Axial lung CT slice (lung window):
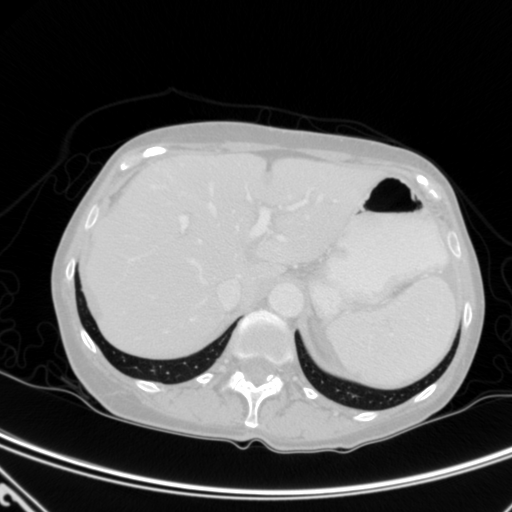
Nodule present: no